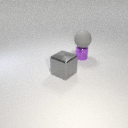
large gray metal cube to the left of small purple metal cylinder